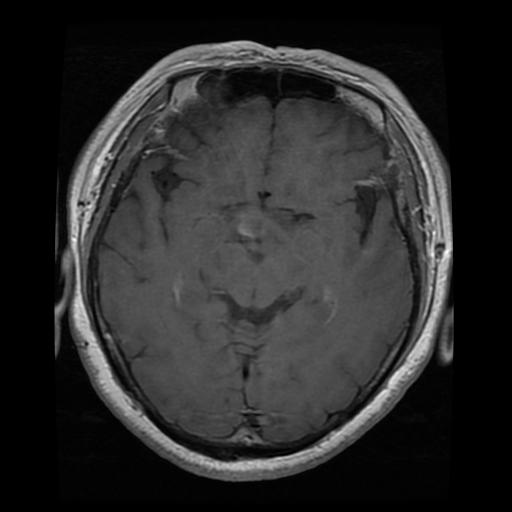
Label: pituitary